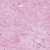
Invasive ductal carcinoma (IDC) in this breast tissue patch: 0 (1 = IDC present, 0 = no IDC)